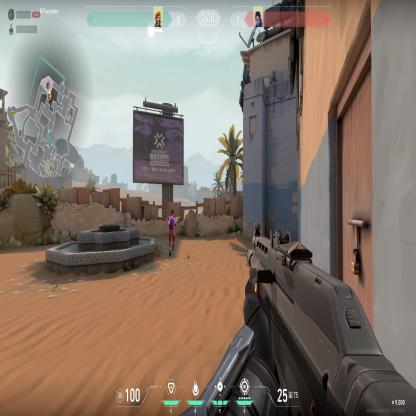
Label: enemy